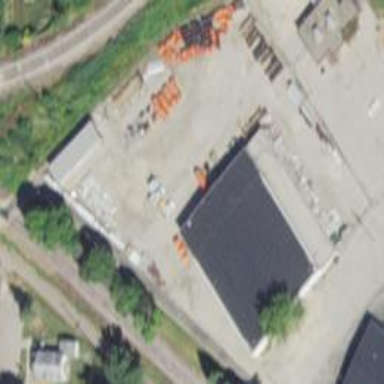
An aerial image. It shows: Commercial building.